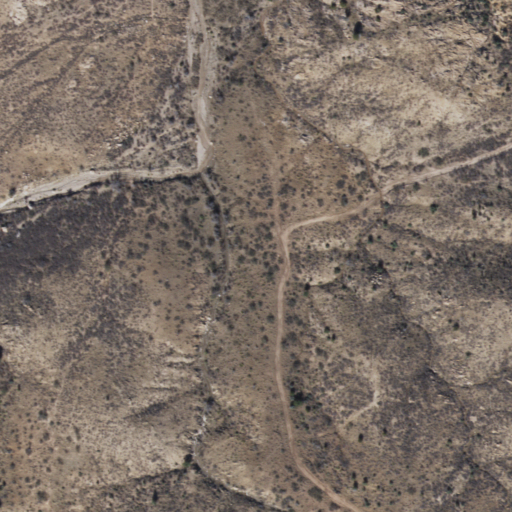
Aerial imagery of valley in Arizona named Little Cottonwood Canyon containing grassland and shrub